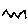
Label: zigzag